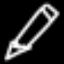
Label: pencil